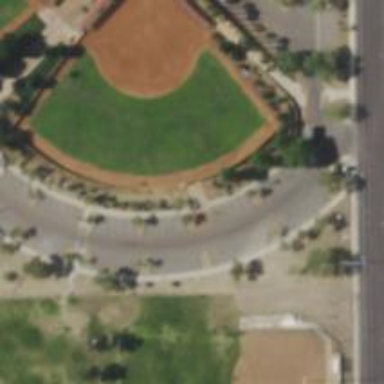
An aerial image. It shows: Softball pitch for leisure land activities.